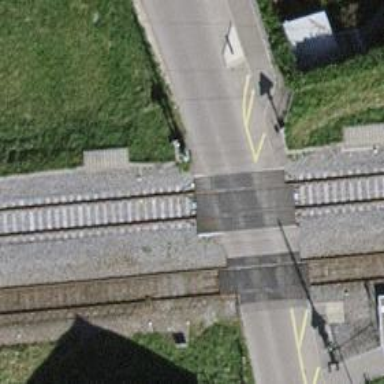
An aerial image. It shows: Full barrier level crossing on railway.